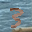
Label: 3